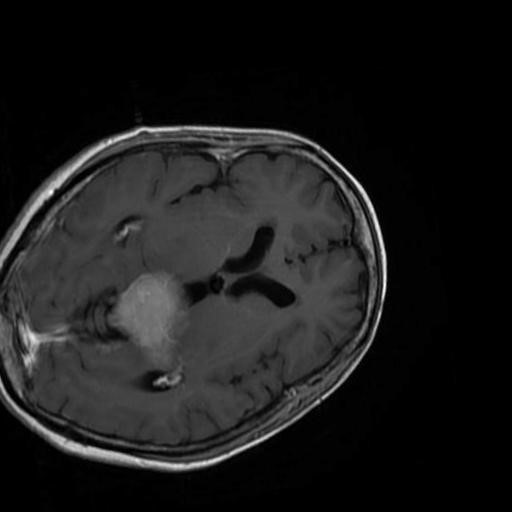
Label: brain_menin